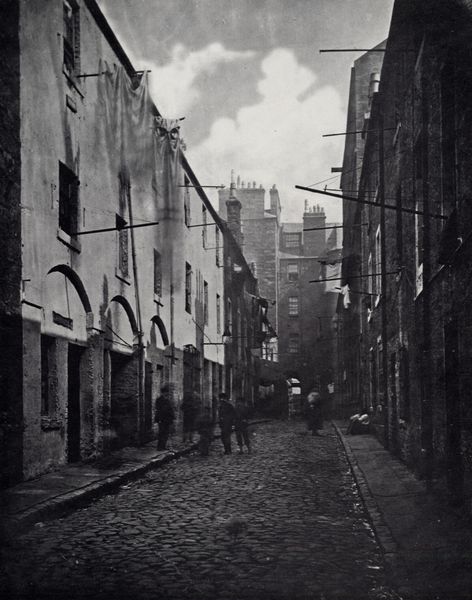
Titel: Broad Close, Nr. 167, High Street
Künstler: Thomas Annan
Institution: unbekannt
Schlagwörter: dunkel, gruppe, himmel, mann, schatten, weiß, wolken, frauen, menschen, stadt, wäsche, fenster, frau, grau, licht, mitte, männer, schwarz, strasse, strassenszene, szene, tür, gebäude, haus, tier, wolke, leute, alt, stehen, stein, steine, häuser, nass, sonne, en face, england, kinder, schornstein, bewölkt, deutschland, spanien, düster, bogen, enge, fahnen, fassade, fassaden, gasse, italien, passanten, perspektive, pflaster, türen, wäscheleine, wäscheleinen, stab, fahne, jungen, leine, moderne, leer, verlassen, giebel, schornsteine, ziegel, kahl, backstein, türe, fußgänger, arbeiter, industrie, rundbogen, masten, junge, tor, zinnen, foto, fotografie, photographie, bögen, eingang, eingänge, eng, erker, stangen, bürgersteig, gehsteig, türme, dali, schwarz-weiss, gehweg, kopfsteinpflaster, pflasterstein, trottoir, bordstein, trüb, photo, tore, stadttor, stäbe, rundbögen, dreck, etagen, männder, mittelpunkt, aufklärung, london, fotographie, gegenüber, stockwerke, aufnahme, gewölk, photografie, schottland, mietshäuser, fußweg, ziegelstein, abfall, fahnenstangen, gepflastert, tiefenraum, reihenhäuser, müll, gespenster, schearz, new york, kopfsteinplaster, irland, mesnchen, großbritannien, fahnenmasten, arbeiterviertel, fphoto, gosse, moped, sackgasse, tentral, tüe, wäschestange, wäschestangen, bürgersteige, männde3r, bastie, fahnenstengen